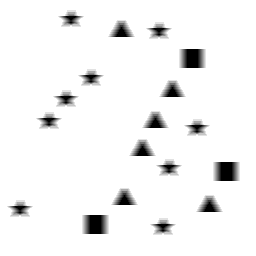
Squares: 3
Triangles: 6
Stars: 9
Total shapes: 18